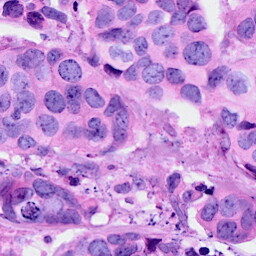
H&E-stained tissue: Breast